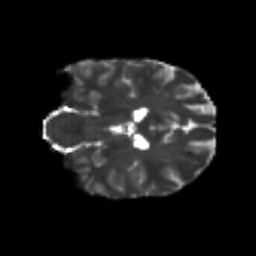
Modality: T2w
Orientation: coronal
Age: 23
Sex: female
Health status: healthy
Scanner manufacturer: philips
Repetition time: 7.391 s
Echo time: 0.08599 s